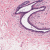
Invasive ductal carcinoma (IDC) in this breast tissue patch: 0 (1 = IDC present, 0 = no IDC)